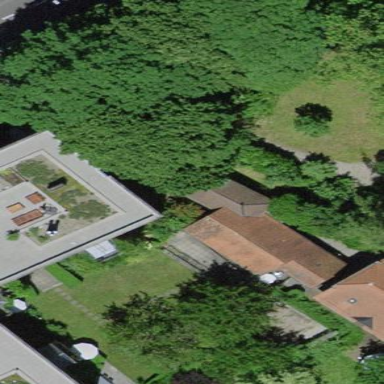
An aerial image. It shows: Shed.